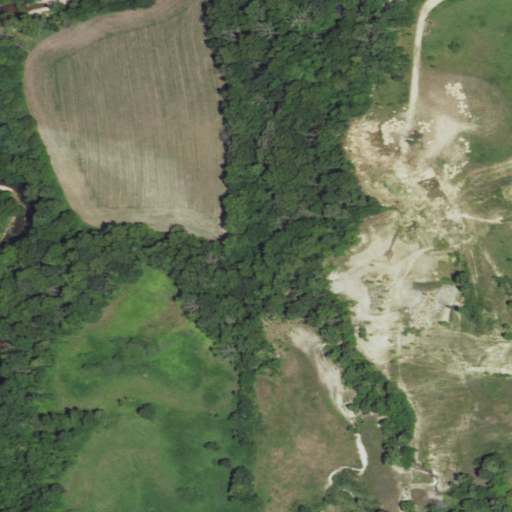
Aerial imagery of valley in Kansas named Wildcat Hollow containing grassland, deciduous forest, cultivated crops, and open development